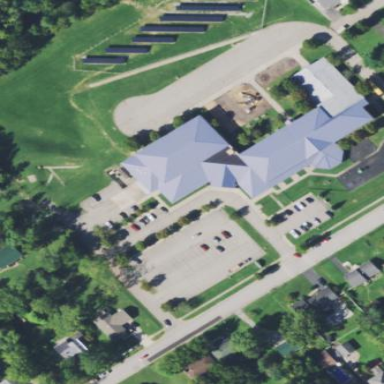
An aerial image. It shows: School.